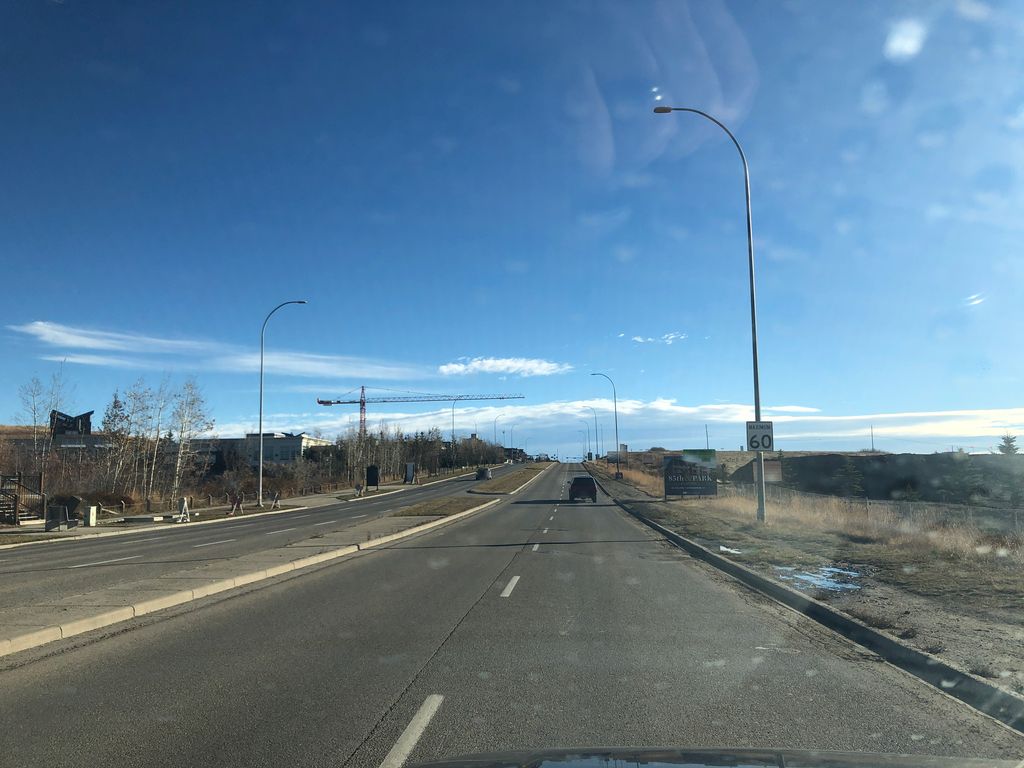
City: calgary